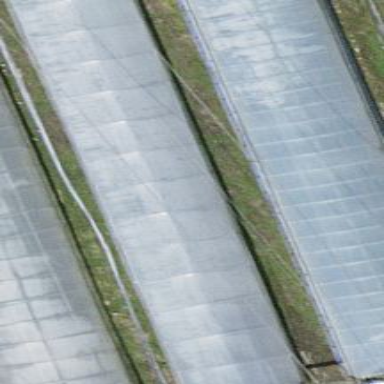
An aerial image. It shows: Greenhouse.